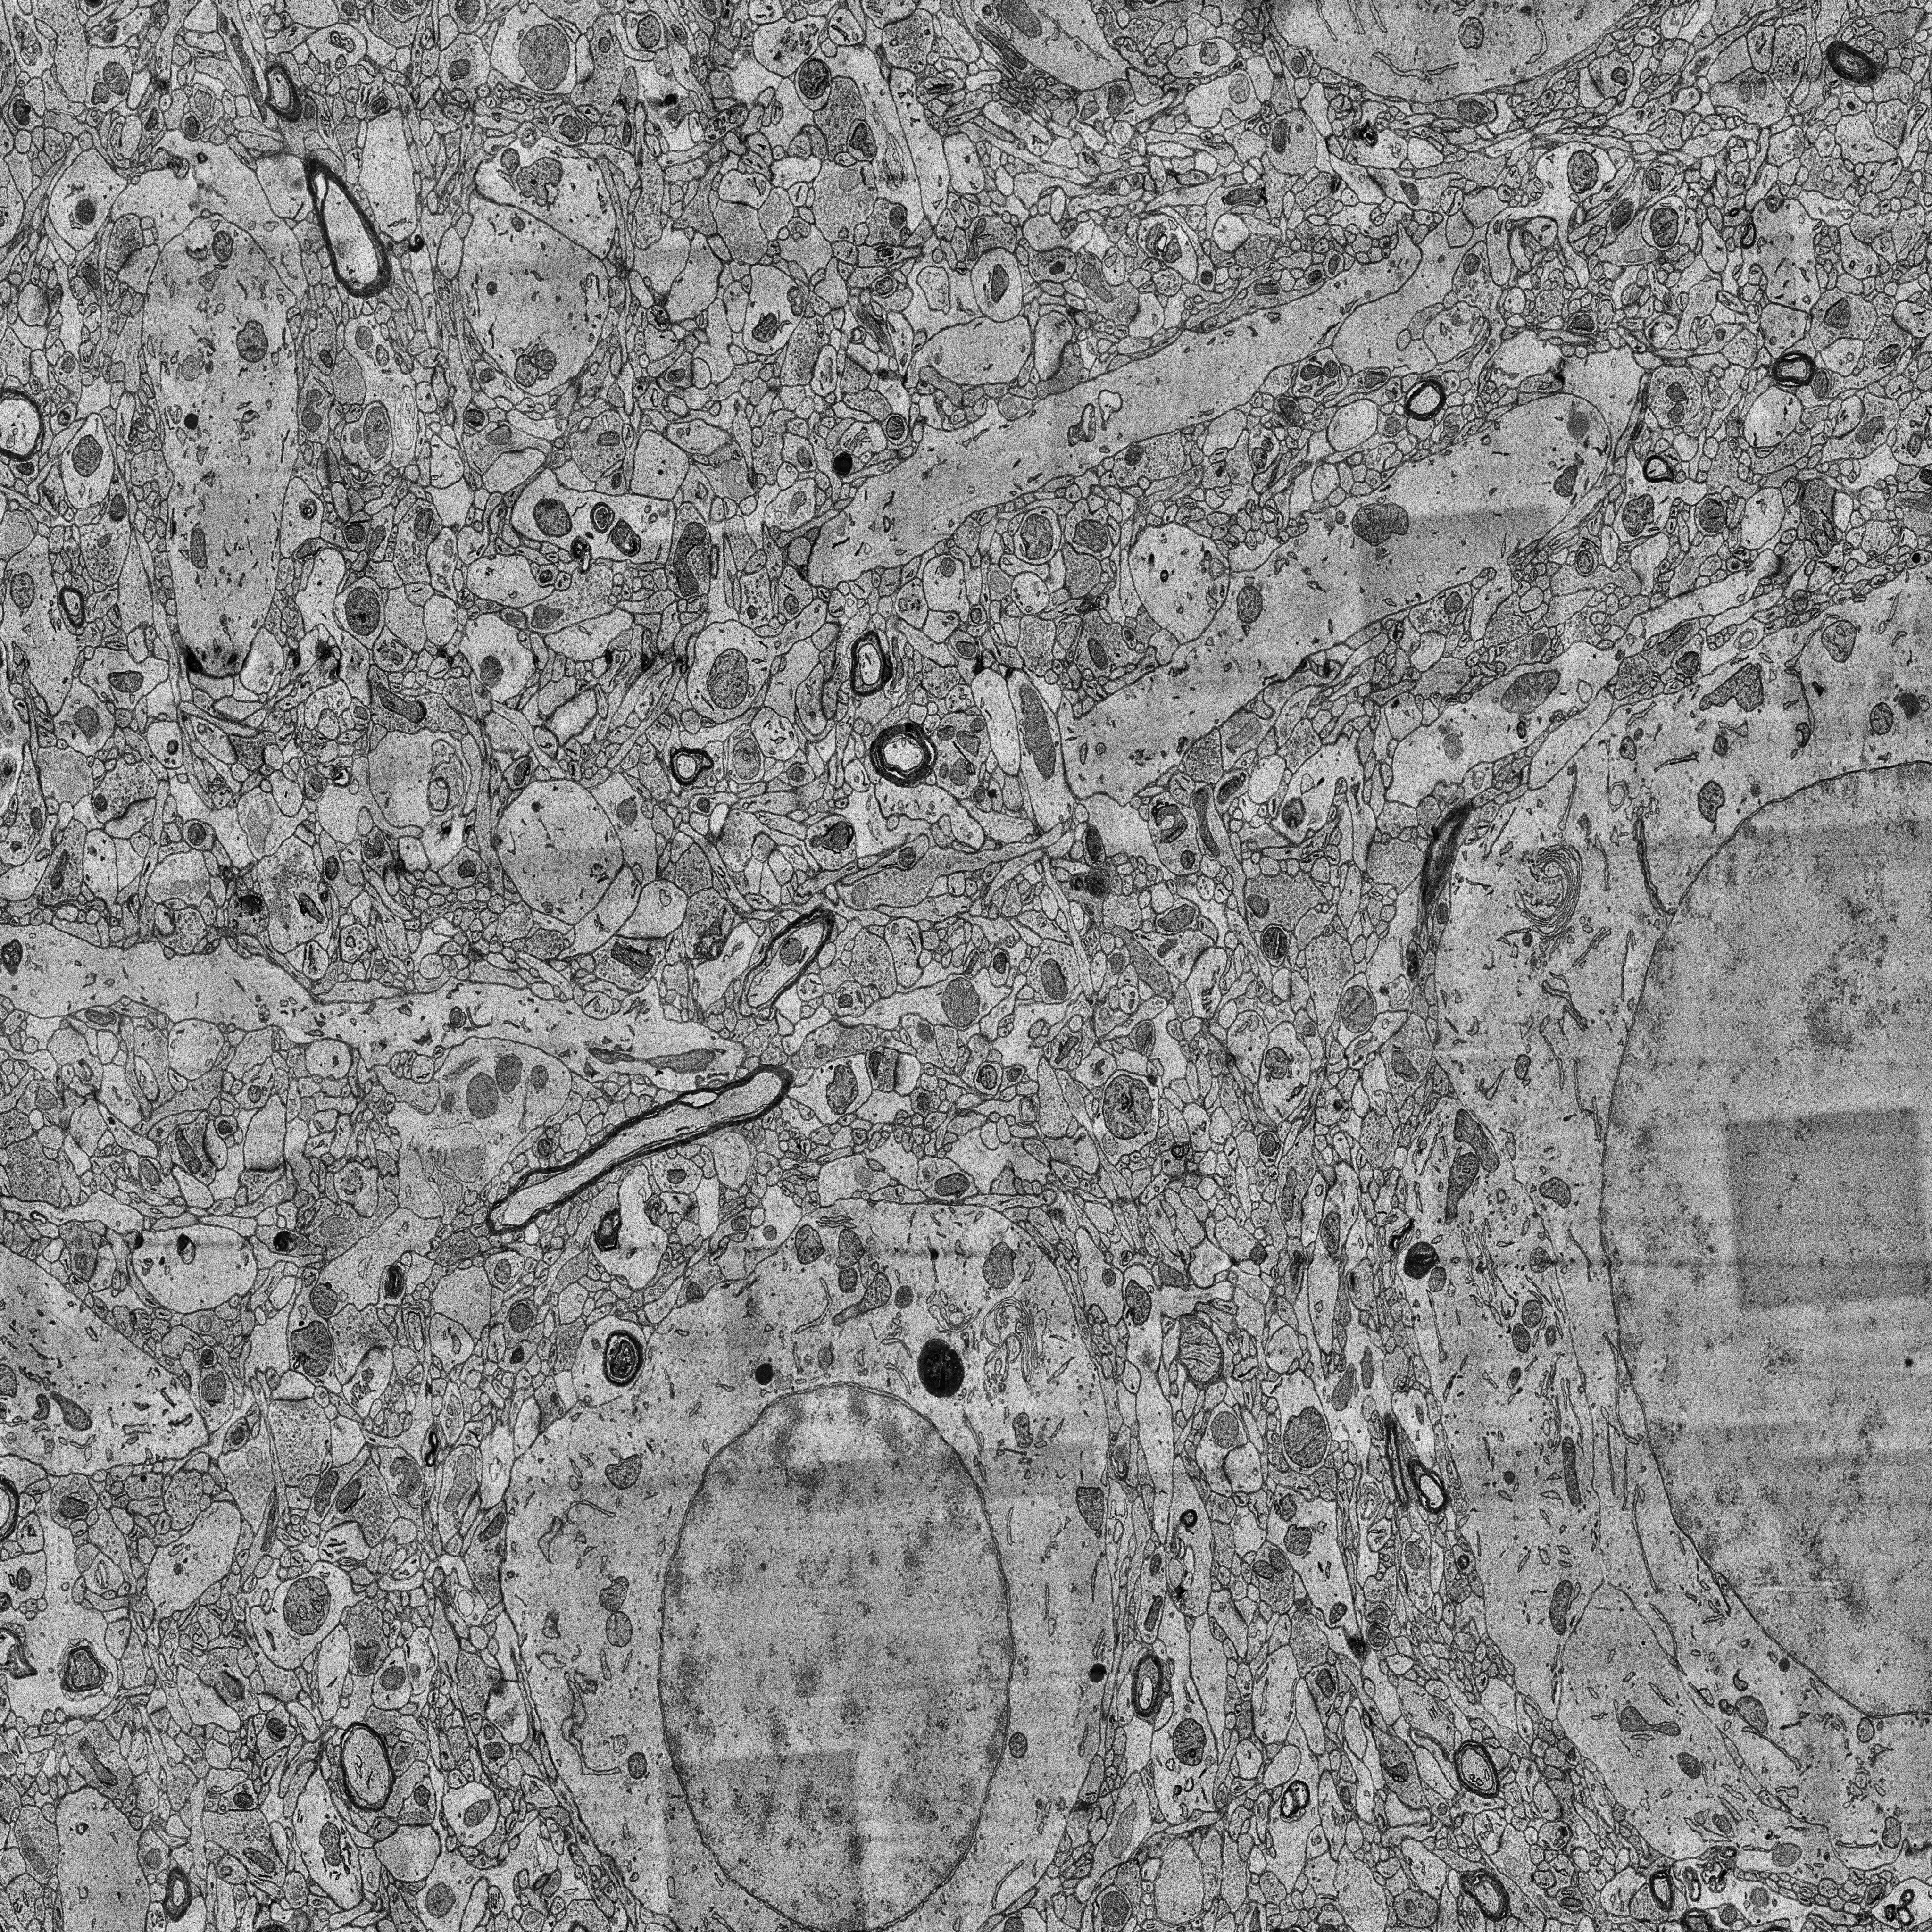
Electron microscopy slice of human cortex tissue
Slice depth (z): 383
Mitochondria instances in slice: 407